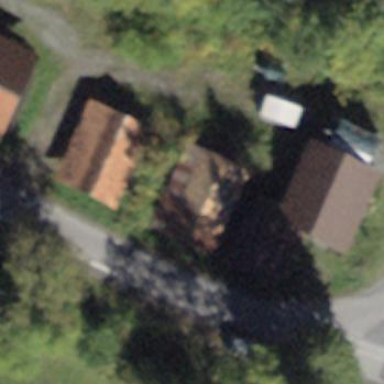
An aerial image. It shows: Rural barn.